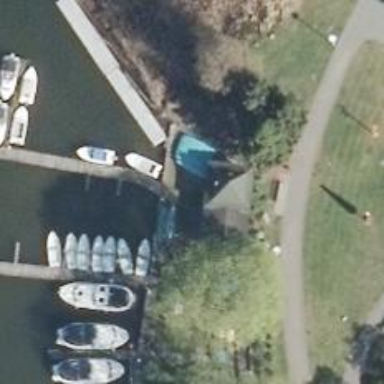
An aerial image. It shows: Boatyard located near waterway.